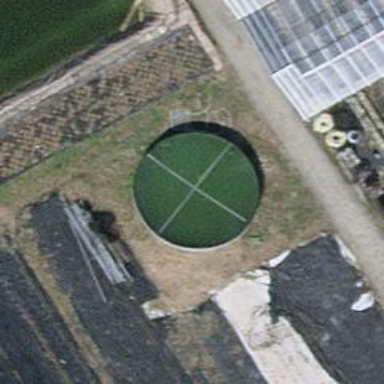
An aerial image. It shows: Building with storage tank.